Question: I am working on a project where I need to show an screen same as below
Here the image should be cropped which is visible only in the circle. I have tried image masking as below. But it always crop in square.
'''
- (UIImage*) maskImage1:(UIImage *) image withMask:(UIImage *) mask
{
CGImageRef imageReference = image.CGImage;
CGImageRef maskReference = mask.CGImage;
CGImageRef imageMask = CGImageMaskCreate(CGImageGetWidth(maskReference),
CGImageGetHeight(maskReference),
CGImageGetBitsPerComponent(maskReference),
CGImageGetBitsPerPixel(maskReference),
CGImageGetBytesPerRow(maskReference),
CGImageGetDataProvider(maskReference),
NULL, // Decode is null
YES // Should interpolate
);
CGImageRef maskedReference = CGImageCreateWithMask(imageReference, imageMask);
CGImageRelease(imageMask);
UIImage *maskedImage = [UIImage imageWithCGImage:maskedReference];
CGImageRelease(maskedReference);
return maskedImage;
}
'''
Please suggest how can I achieve this?
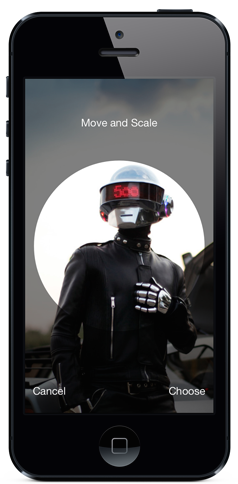
Answer: Use the demo to scale and crop image circle.<URL>
for Masking your image in to circle as below cede.
'''
//Masking the image
- (UIImage*) maskImage:(UIImage *)image withMask:(UIImage *)maskImage {
CGImageRef maskRef = maskImage.CGImage;
CGImageRef mask = CGImageMaskCreate(CGImageGetWidth(maskRef),
CGImageGetHeight(maskRef),
CGImageGetBitsPerComponent(maskRef),
CGImageGetBitsPerPixel(maskRef),
CGImageGetBytesPerRow(maskRef),
CGImageGetDataProvider(maskRef), NULL, false);
CGImageRef masked = CGImageCreateWithMask([image CGImage], mask);
return [UIImage imageWithCGImage:masked];
}
'''